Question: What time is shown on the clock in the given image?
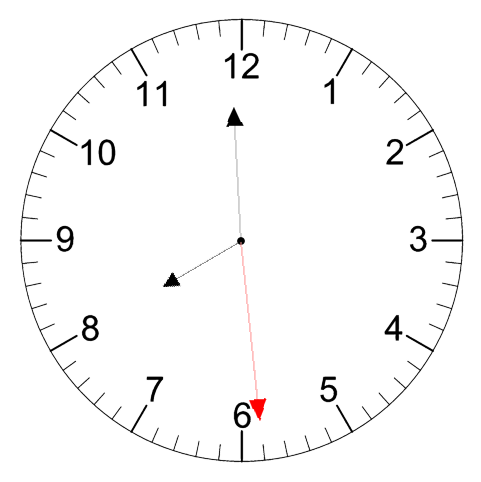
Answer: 07:59:29